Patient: sex F, age 48
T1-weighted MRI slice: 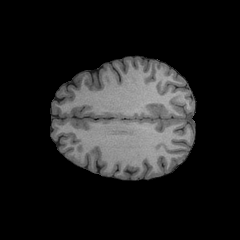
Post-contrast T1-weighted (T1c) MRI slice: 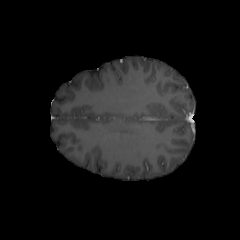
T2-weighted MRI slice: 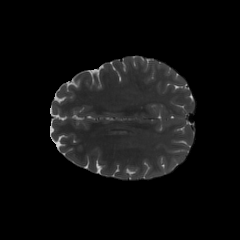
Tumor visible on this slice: no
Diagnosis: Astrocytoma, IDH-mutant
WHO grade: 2